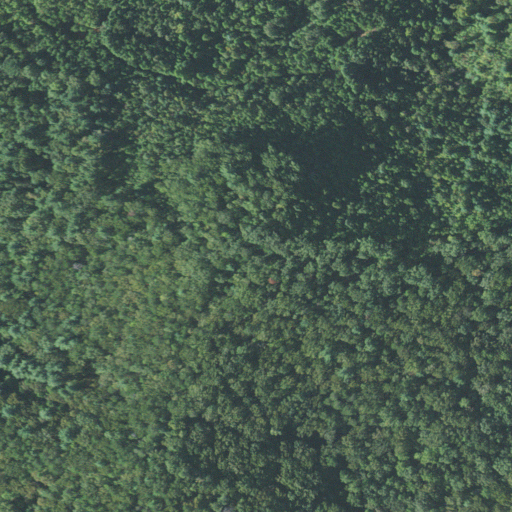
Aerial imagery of mountain in North Carolina named Earl Mountain containing deciduous forest, mixed forest, and evergreen forest